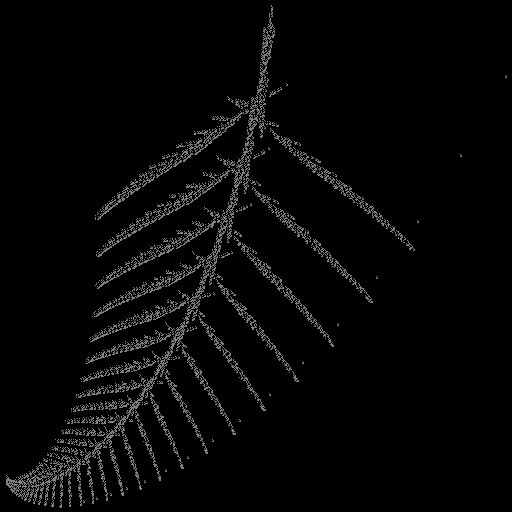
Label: deerfern